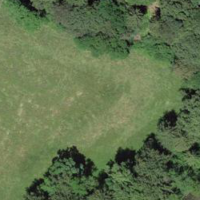
EUNIS habitat code: 24
Species observed at this site:
Allium ursinum
Leucojum vernum
Prunus padus